Question: I am using jquery ui to create a dialog box, importing <URL> but once I click it disappears.
How can I make the halo go away? Going back the the default x is fine.

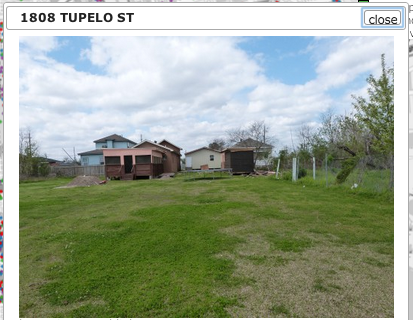
Answer: give this a shot:
'''
.ui-button:focus { outline:none !important }
'''